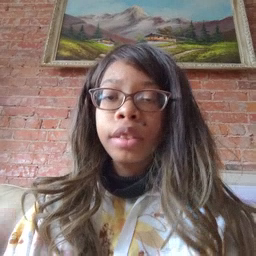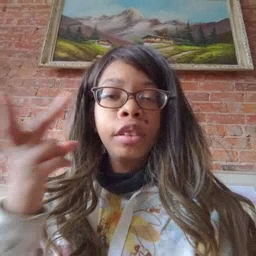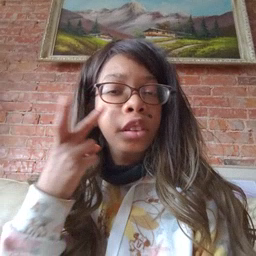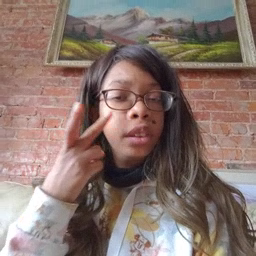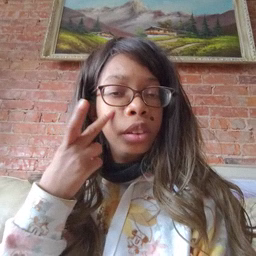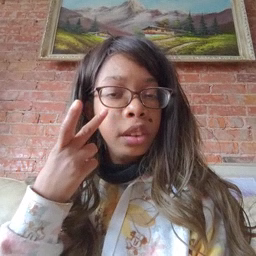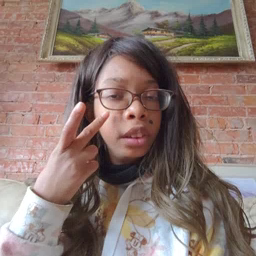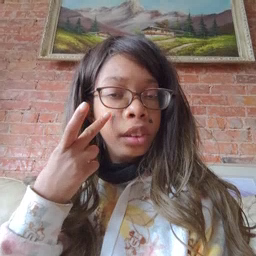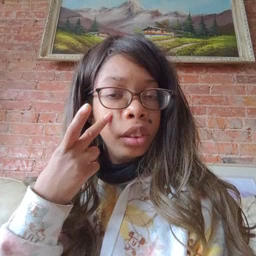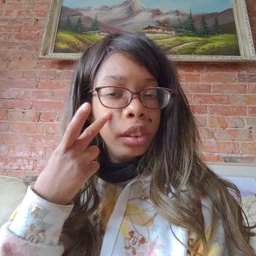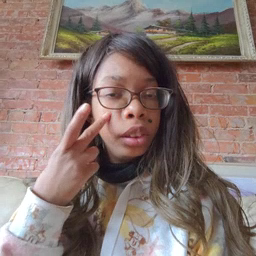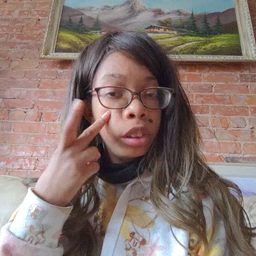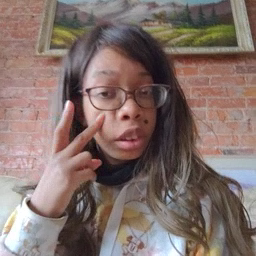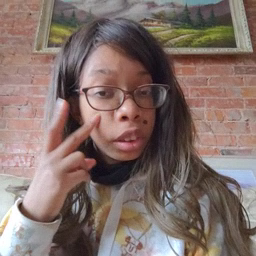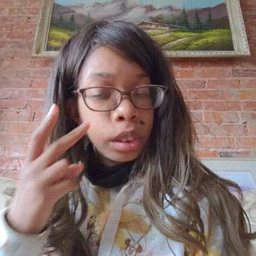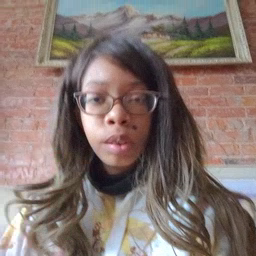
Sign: see